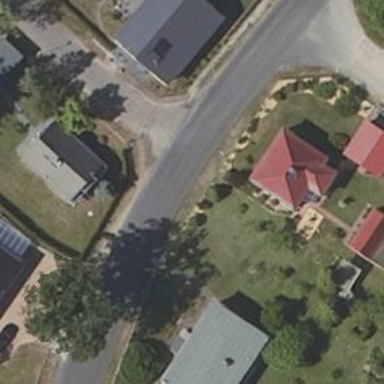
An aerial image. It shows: Smooth asphalt road in residential area.